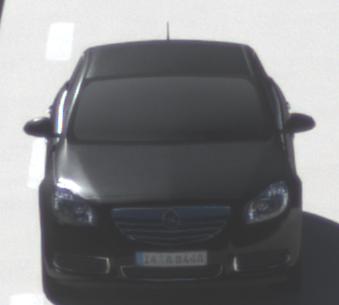
Make: Opel
Model: Insignia 1.6
Detailed model: Insignia (A) Notch Back
Model produced from: 2008/11
Model produced until: 2008/12
Doors: 4
Color: black
Road condition: dry road
Daytime: morning or afternoon
Contrast: high contrast